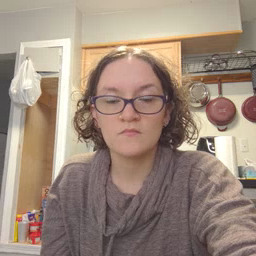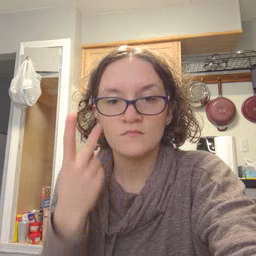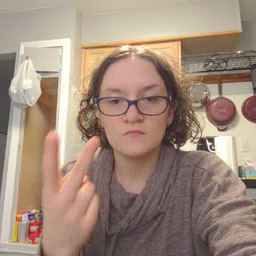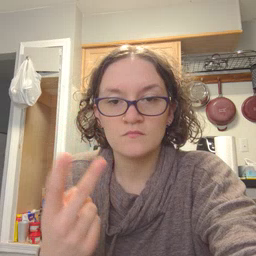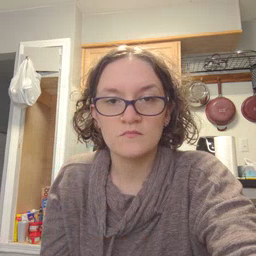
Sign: see